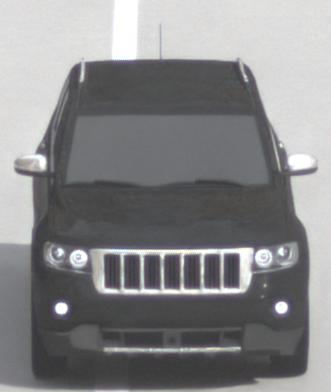
Make: Jeep
Model: Grand Cherokee
Detailed model: WK2
Model produced from: 2010
Model produced until: 2021
Doors: 5
Color: black
Road condition: dry road
Daytime: morning or afternoon
Contrast: low contrast